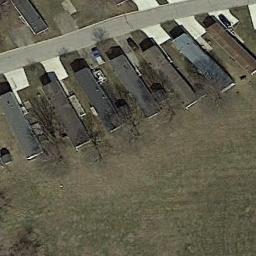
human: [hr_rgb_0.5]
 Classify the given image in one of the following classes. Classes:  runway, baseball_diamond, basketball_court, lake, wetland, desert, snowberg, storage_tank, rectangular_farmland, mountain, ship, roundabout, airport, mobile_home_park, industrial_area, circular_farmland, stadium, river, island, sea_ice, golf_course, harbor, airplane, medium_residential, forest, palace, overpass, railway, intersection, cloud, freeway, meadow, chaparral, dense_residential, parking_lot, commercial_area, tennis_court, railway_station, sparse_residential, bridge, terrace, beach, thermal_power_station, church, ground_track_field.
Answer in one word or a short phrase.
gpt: mobile_home_park